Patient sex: F
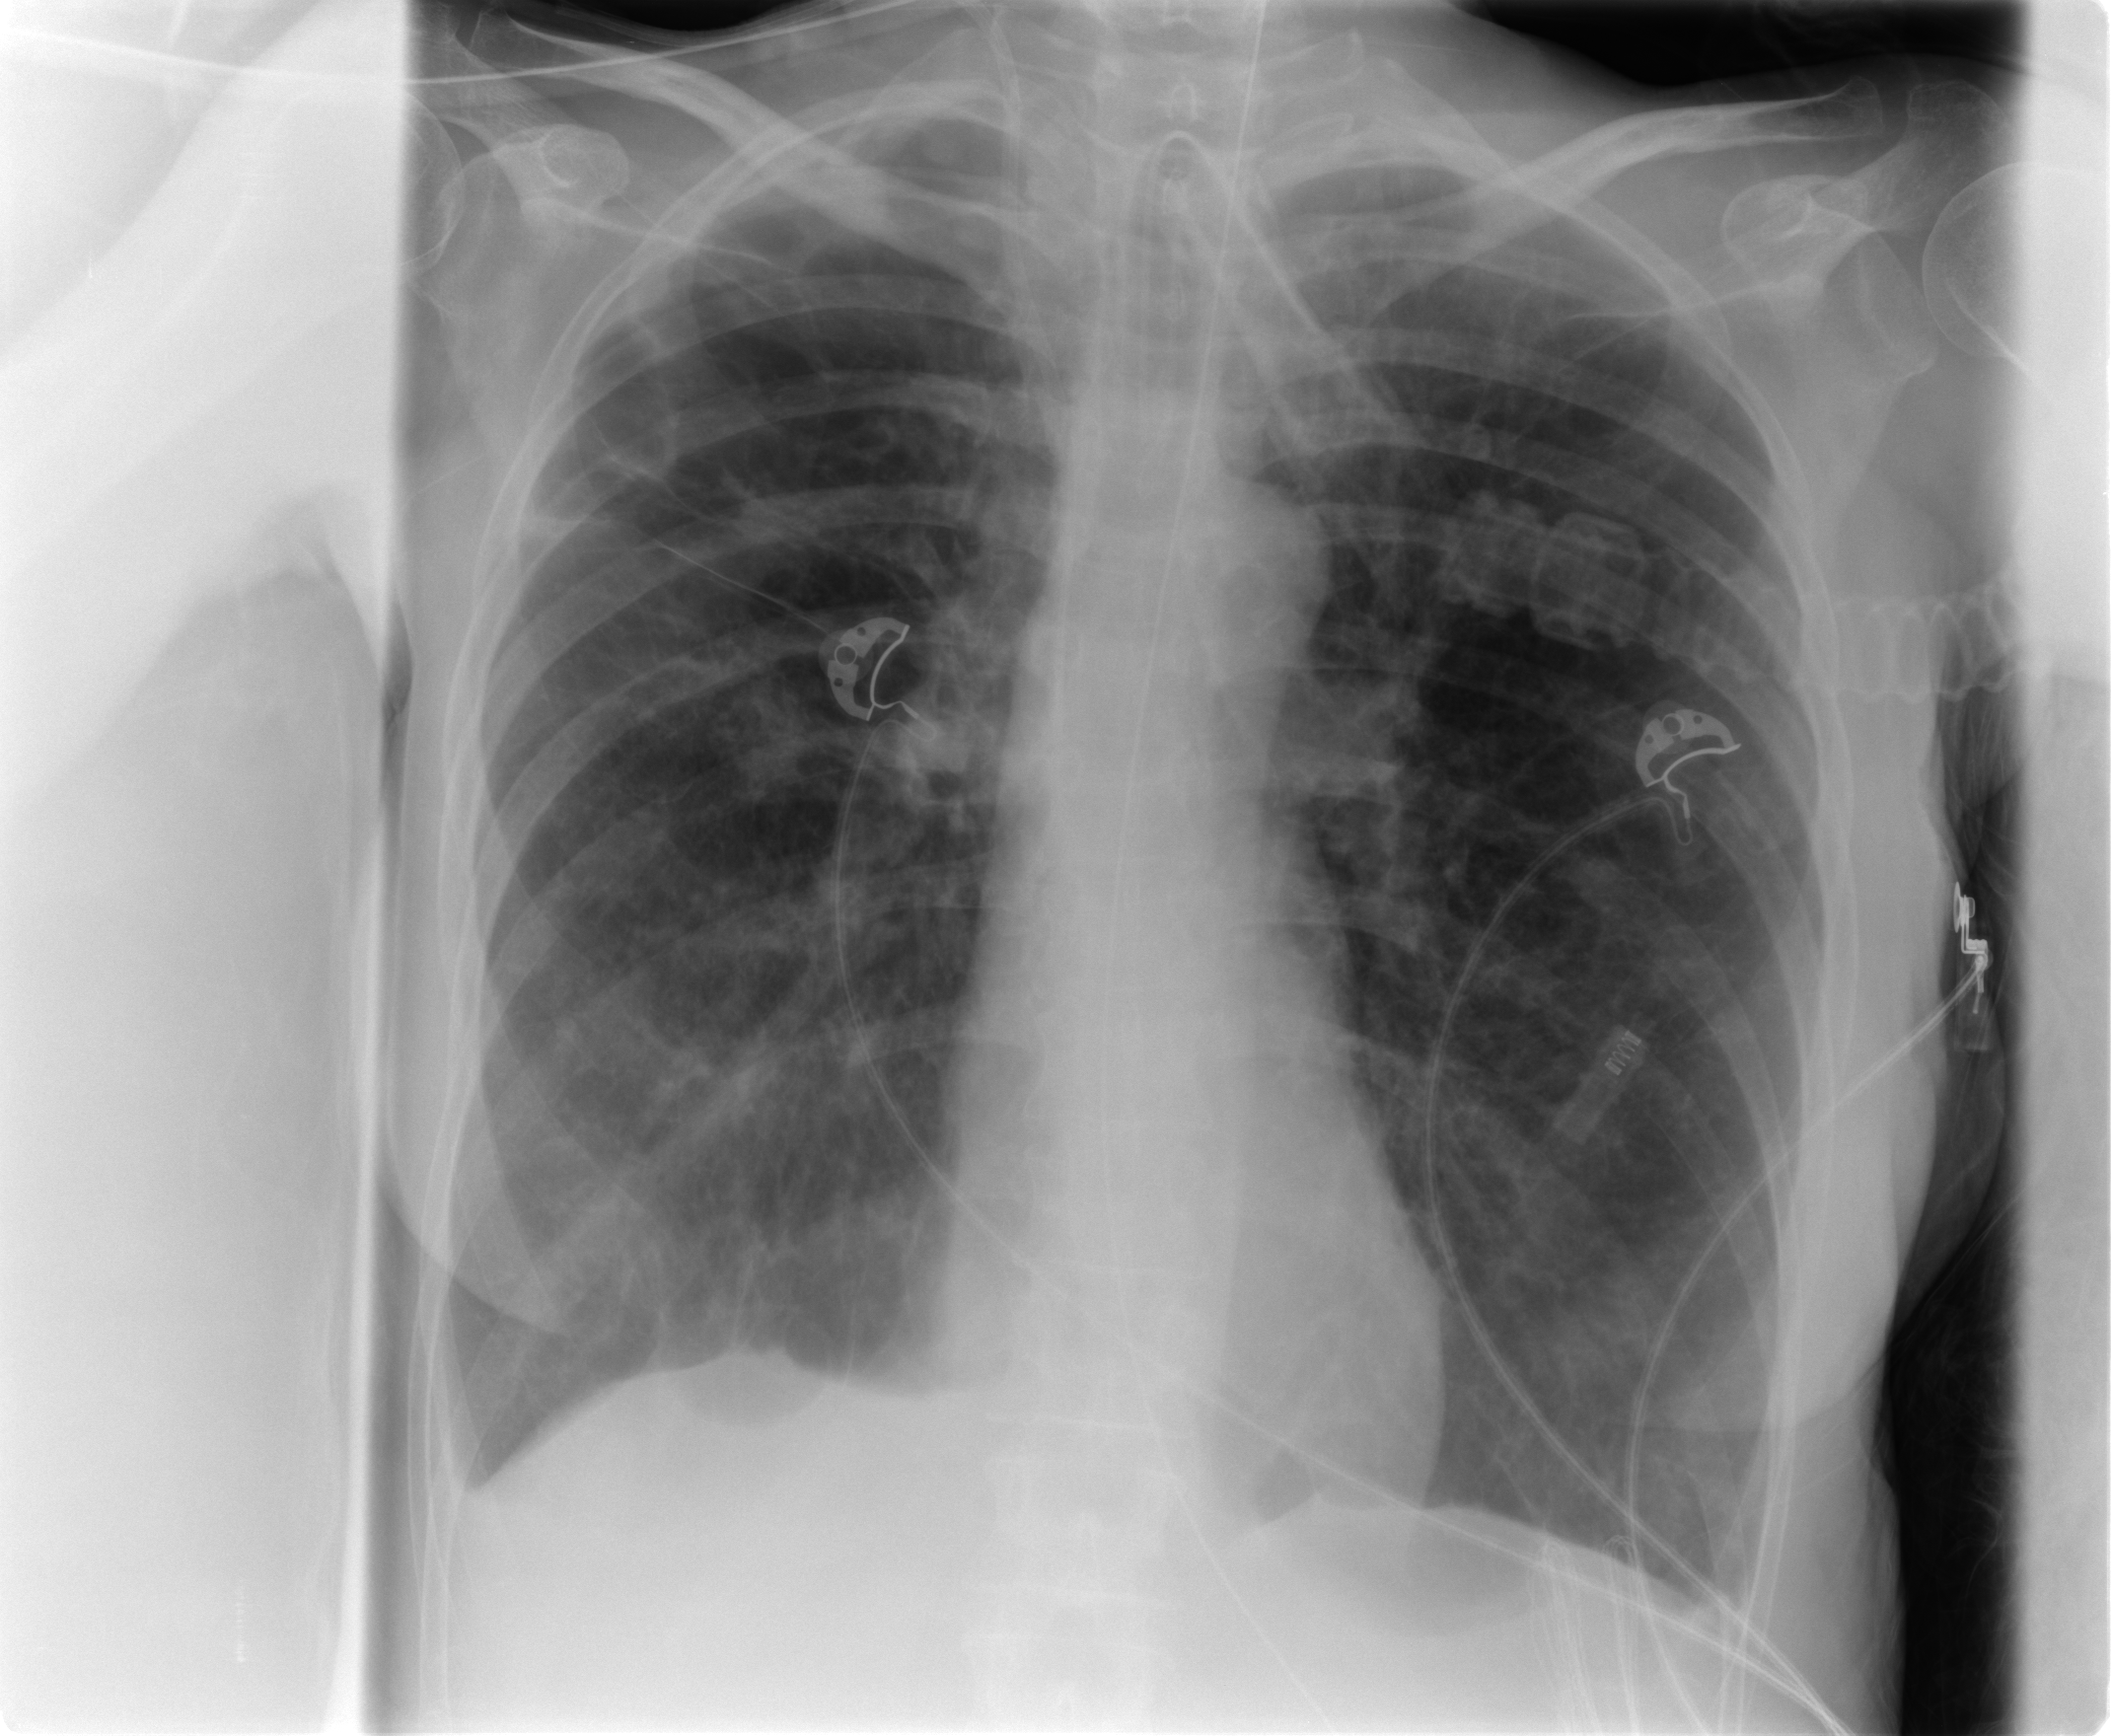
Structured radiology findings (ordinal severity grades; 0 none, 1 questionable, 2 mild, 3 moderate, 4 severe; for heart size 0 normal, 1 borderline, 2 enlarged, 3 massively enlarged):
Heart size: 0
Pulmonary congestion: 0
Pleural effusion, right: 2
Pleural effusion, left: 2
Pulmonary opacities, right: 1
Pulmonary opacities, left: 1
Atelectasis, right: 2
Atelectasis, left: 2